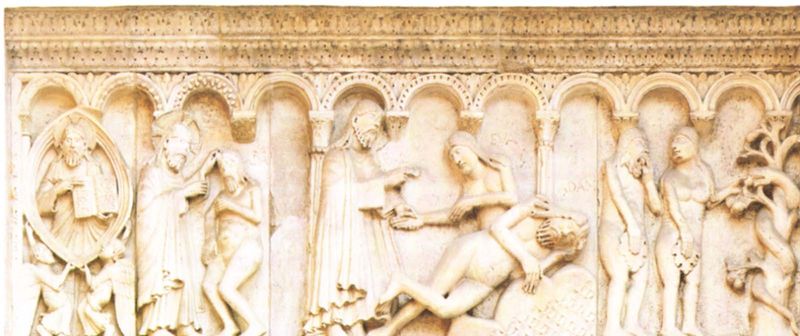
Titel: Dom S. Gimignano, Modena
Standort: Modena, Dom S. Gimignano (EU - I - Emilia-Romagna)
Schlagwörter: baum, gott, hand, mann, nackt, menschen, braun, finger, frau, marmor, männer, säulen, beige, bart, bibel, stein, tod, gewand, relief, bogen, figuren, könig, palme, bildhauerei, foto, bögen, adam, eva, paradies, buch, religion, geben, schlange, fries, sims, heiligenschein, nimbus, sandstein, christus, jesus, segnen, segnung, taufe, szenen, spenden, feigenblatt, mandorla, schöpfung, schöpfer, reiligion, nacktmenschen